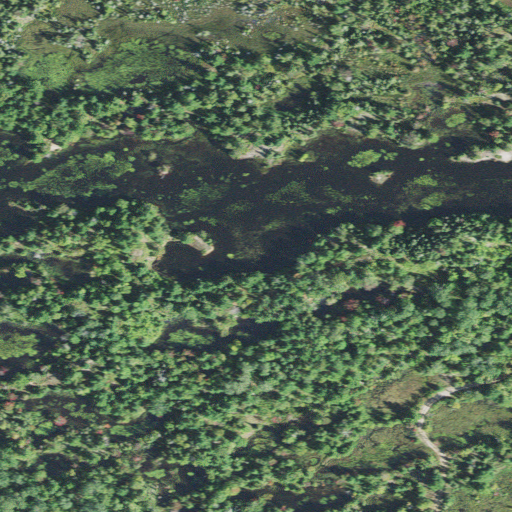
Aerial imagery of dune(s) in Michigan named Gulliver Lake Dune and Swale Complex (Minor) containing woody wetlands, evergreen forest, open water, mixed forest, herbaceous wetlands, and deciduous forest